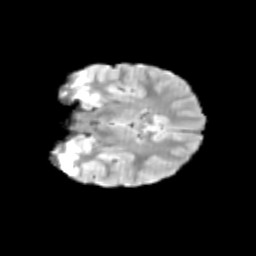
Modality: T2w
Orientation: coronal
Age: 12
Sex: female
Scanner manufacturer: siemens
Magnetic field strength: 3 T
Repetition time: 3.8 s
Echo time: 0.07 s